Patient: sex F, age 59
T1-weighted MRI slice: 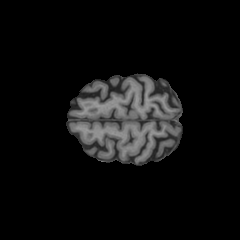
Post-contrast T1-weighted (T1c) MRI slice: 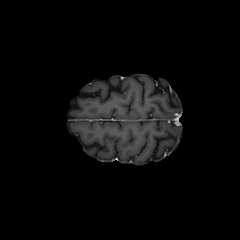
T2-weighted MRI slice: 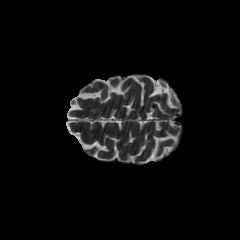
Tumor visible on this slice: no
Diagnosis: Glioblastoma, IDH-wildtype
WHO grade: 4